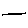
Label: line